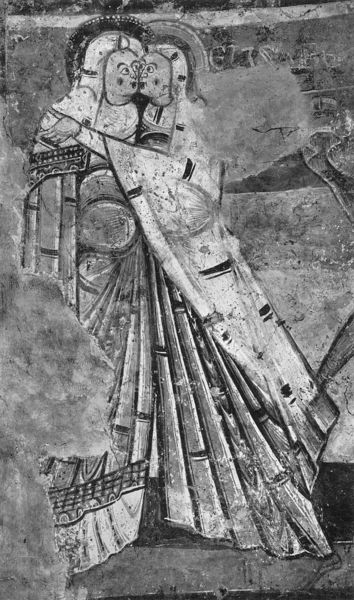
Titel: Saint-Martin in Nohant-Vicq
Standort: Nohant-Vicq, Saint-Martin (EU - F)
Schlagwörter: gemälde, hand, mann, umhang, weiß, wolken, frauen, landschaft, menschen, frau, grau, kleid, mund, schwarz, straße, zeichnung, weg, wand, falten, stein, bildnis, gewand, kutte, stoff, paar, kopfbedeckung, schrift, wangen, kuss, umarmung, zwei, bordüre, inschrift, wandmalerei, foto, schwarz-weiß, flecken, heiligenschein, mittelalter, romanik, heilige, fresko, heilig, weuß, uhang, umarmund